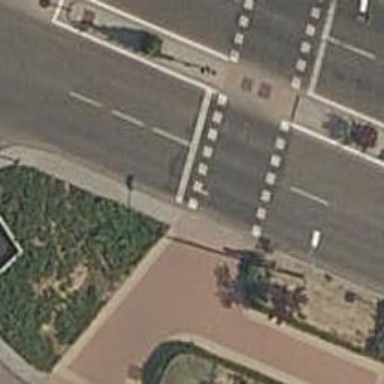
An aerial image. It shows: Crossing with traffic signals.